Interaction volume radius: 5 \u00c5
Interaction volume height: 15 \u00c5
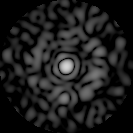
Disorder parameter: 0.8116